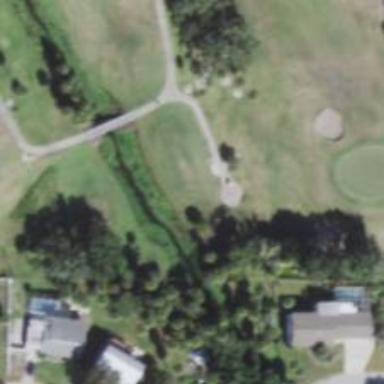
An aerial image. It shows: Golf tee.